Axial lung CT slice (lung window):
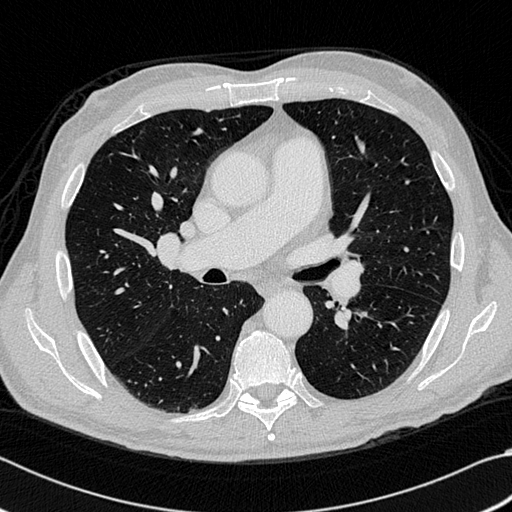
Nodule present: no